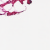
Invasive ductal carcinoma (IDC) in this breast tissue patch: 0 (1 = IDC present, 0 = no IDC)